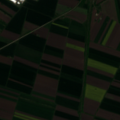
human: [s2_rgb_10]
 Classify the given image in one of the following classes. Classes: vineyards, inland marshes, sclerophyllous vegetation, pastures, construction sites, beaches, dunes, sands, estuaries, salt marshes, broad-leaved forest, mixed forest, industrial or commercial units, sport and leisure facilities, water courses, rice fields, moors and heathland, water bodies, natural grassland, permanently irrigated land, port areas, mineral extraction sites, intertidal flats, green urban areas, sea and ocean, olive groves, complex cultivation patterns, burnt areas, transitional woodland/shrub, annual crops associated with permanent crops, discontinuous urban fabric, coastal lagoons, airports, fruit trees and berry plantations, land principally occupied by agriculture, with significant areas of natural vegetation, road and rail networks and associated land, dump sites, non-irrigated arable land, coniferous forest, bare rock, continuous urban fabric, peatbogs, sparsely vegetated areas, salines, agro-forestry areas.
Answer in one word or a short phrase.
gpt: industrial or commercial units, non-irrigated arable land